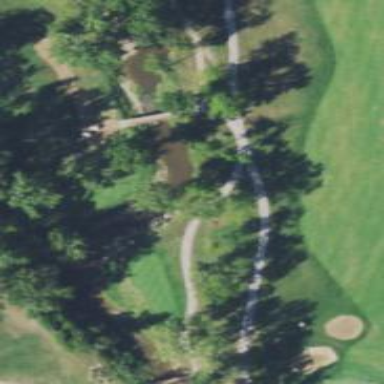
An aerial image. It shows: Path for both roads and golfers.